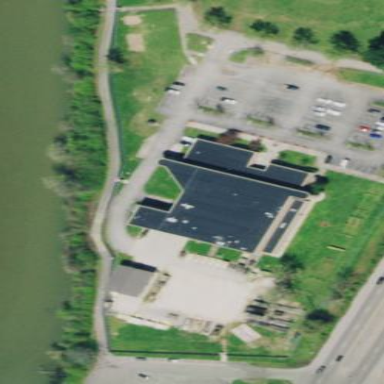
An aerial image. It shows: Building.